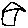
Label: house